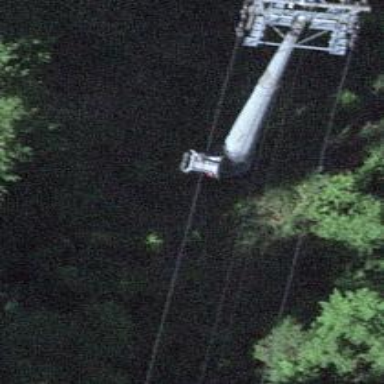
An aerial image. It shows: Pylon used for aerialway.